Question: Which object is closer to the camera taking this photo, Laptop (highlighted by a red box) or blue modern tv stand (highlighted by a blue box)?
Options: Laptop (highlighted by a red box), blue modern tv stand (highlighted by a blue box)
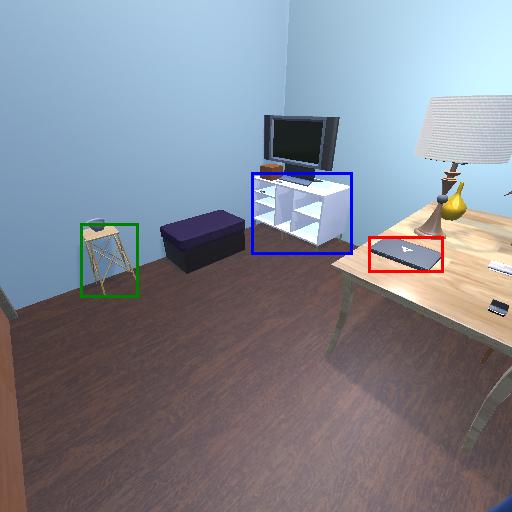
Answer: Laptop (highlighted by a red box)